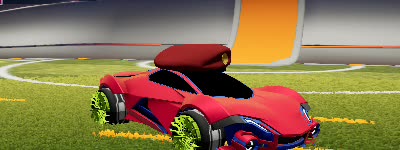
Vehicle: werewolf